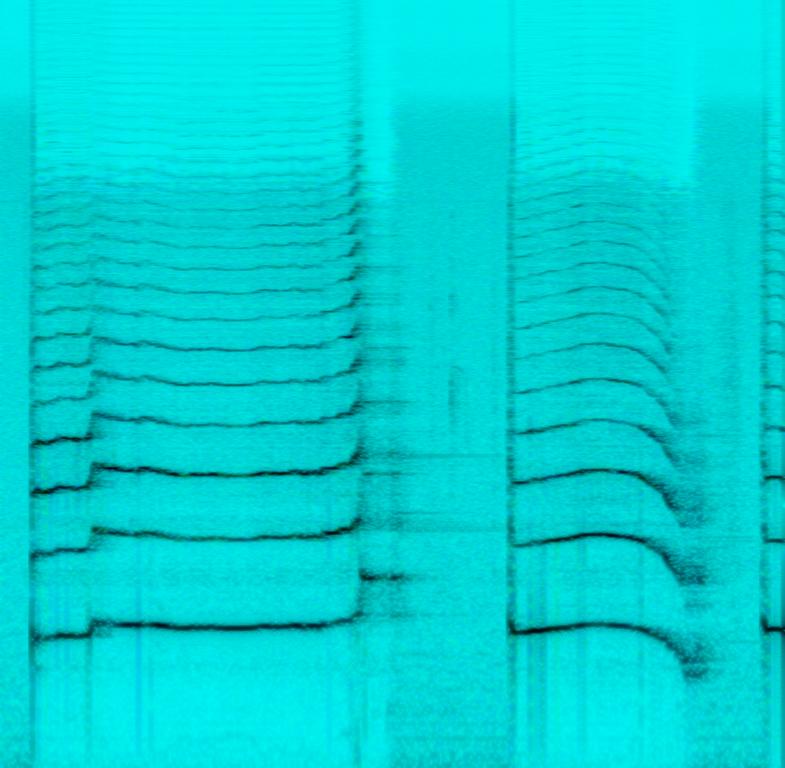
The low quality recording features a sustained horn tone. There is a subtle inhale sound and it sounds reverberant as if it was recorded in a room. The recording is noisy and in mono.